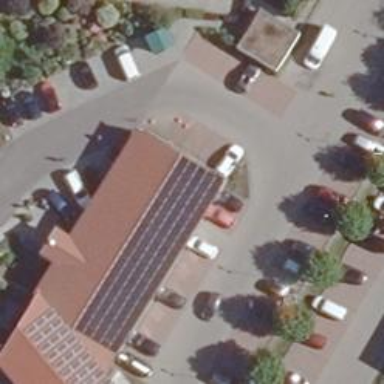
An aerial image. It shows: Pharmacy providing healthcare services.